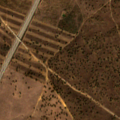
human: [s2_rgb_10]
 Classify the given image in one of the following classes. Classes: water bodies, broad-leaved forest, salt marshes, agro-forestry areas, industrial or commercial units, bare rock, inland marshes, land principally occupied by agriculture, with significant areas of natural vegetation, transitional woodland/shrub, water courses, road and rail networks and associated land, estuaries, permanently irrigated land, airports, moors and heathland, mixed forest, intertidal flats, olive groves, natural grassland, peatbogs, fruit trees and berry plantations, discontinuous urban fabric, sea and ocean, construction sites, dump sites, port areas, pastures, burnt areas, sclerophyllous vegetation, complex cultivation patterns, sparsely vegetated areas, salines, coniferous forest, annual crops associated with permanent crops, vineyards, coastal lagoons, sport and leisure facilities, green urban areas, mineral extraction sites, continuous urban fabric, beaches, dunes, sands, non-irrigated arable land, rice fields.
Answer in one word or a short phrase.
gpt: non-irrigated arable land, pastures, agro-forestry areas, transitional woodland/shrub